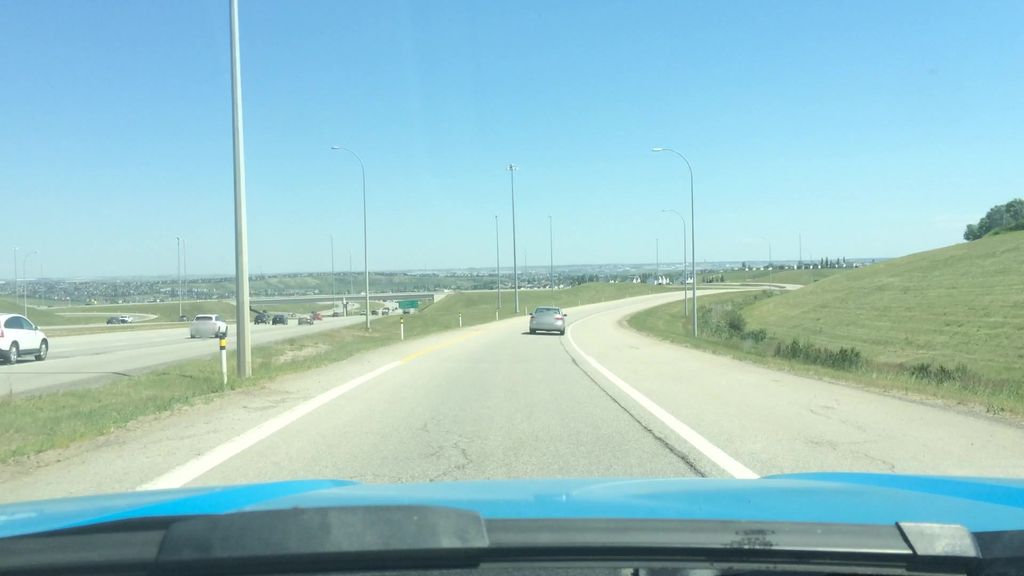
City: calgary